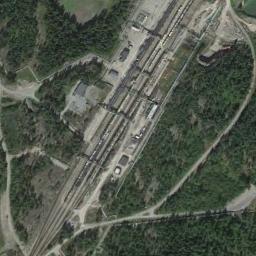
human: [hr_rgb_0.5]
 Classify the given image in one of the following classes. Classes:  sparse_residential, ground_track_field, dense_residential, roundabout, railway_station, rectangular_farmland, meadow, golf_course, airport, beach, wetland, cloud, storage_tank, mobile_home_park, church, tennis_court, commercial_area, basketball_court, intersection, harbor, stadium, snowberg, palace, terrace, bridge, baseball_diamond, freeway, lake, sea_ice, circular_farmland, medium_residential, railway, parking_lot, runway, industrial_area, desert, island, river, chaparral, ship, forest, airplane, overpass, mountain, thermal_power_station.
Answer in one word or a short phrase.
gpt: railway_station